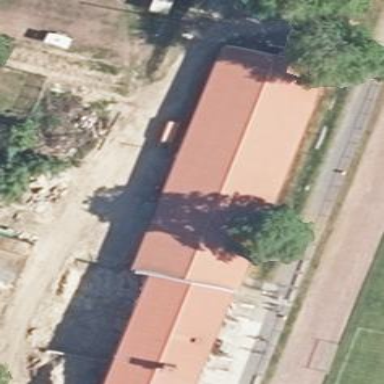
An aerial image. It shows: White building with gabled roof. The roof is colored red.